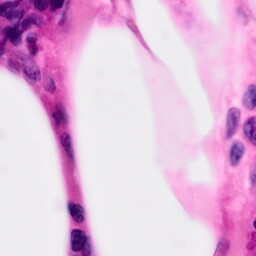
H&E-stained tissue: Pancreatic